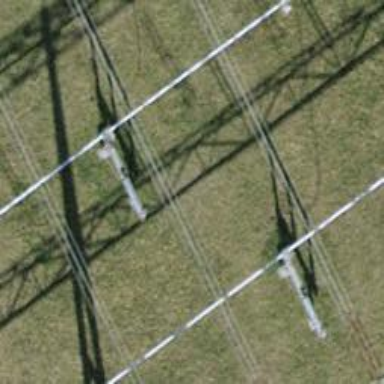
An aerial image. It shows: Switch used for power control.